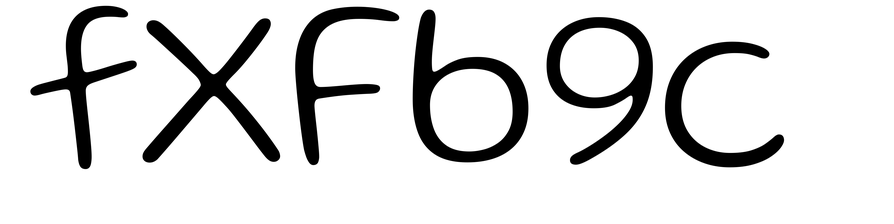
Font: Gluten_ExtraLight